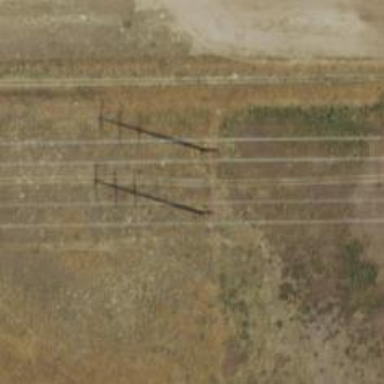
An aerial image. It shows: Power tower.